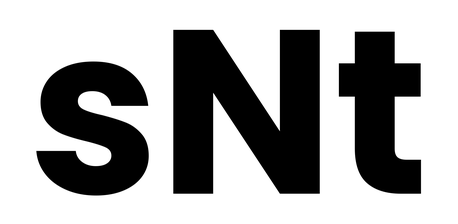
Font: Poppins-Bold